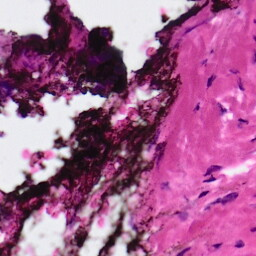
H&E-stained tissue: Ovarian